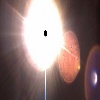
Label: sunburn